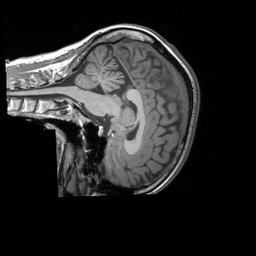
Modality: T1w
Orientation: sagittal
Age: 27
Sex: female